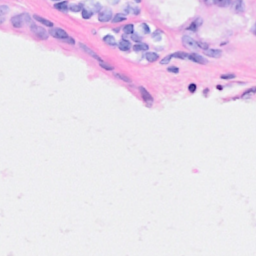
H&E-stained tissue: Breast